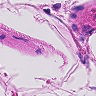
Metastatic tissue present: no